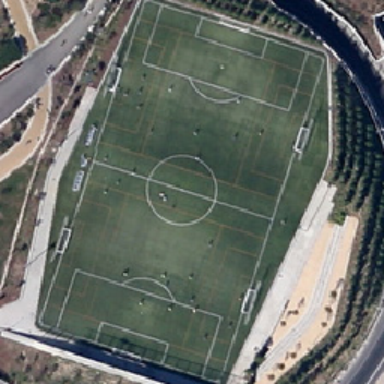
The playground is surrounded by a curved road and there is a person playing football in the playground .